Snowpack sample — Snodgrass Mountain, Crested Butte, Colorado (2/4/25, 12:06 PM MST)
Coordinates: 38.923, -106.968
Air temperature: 35 °F
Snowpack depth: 80 cm
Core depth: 20 cm
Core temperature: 33.8 °F
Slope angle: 14°, slope face: 78°
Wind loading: low
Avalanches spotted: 0
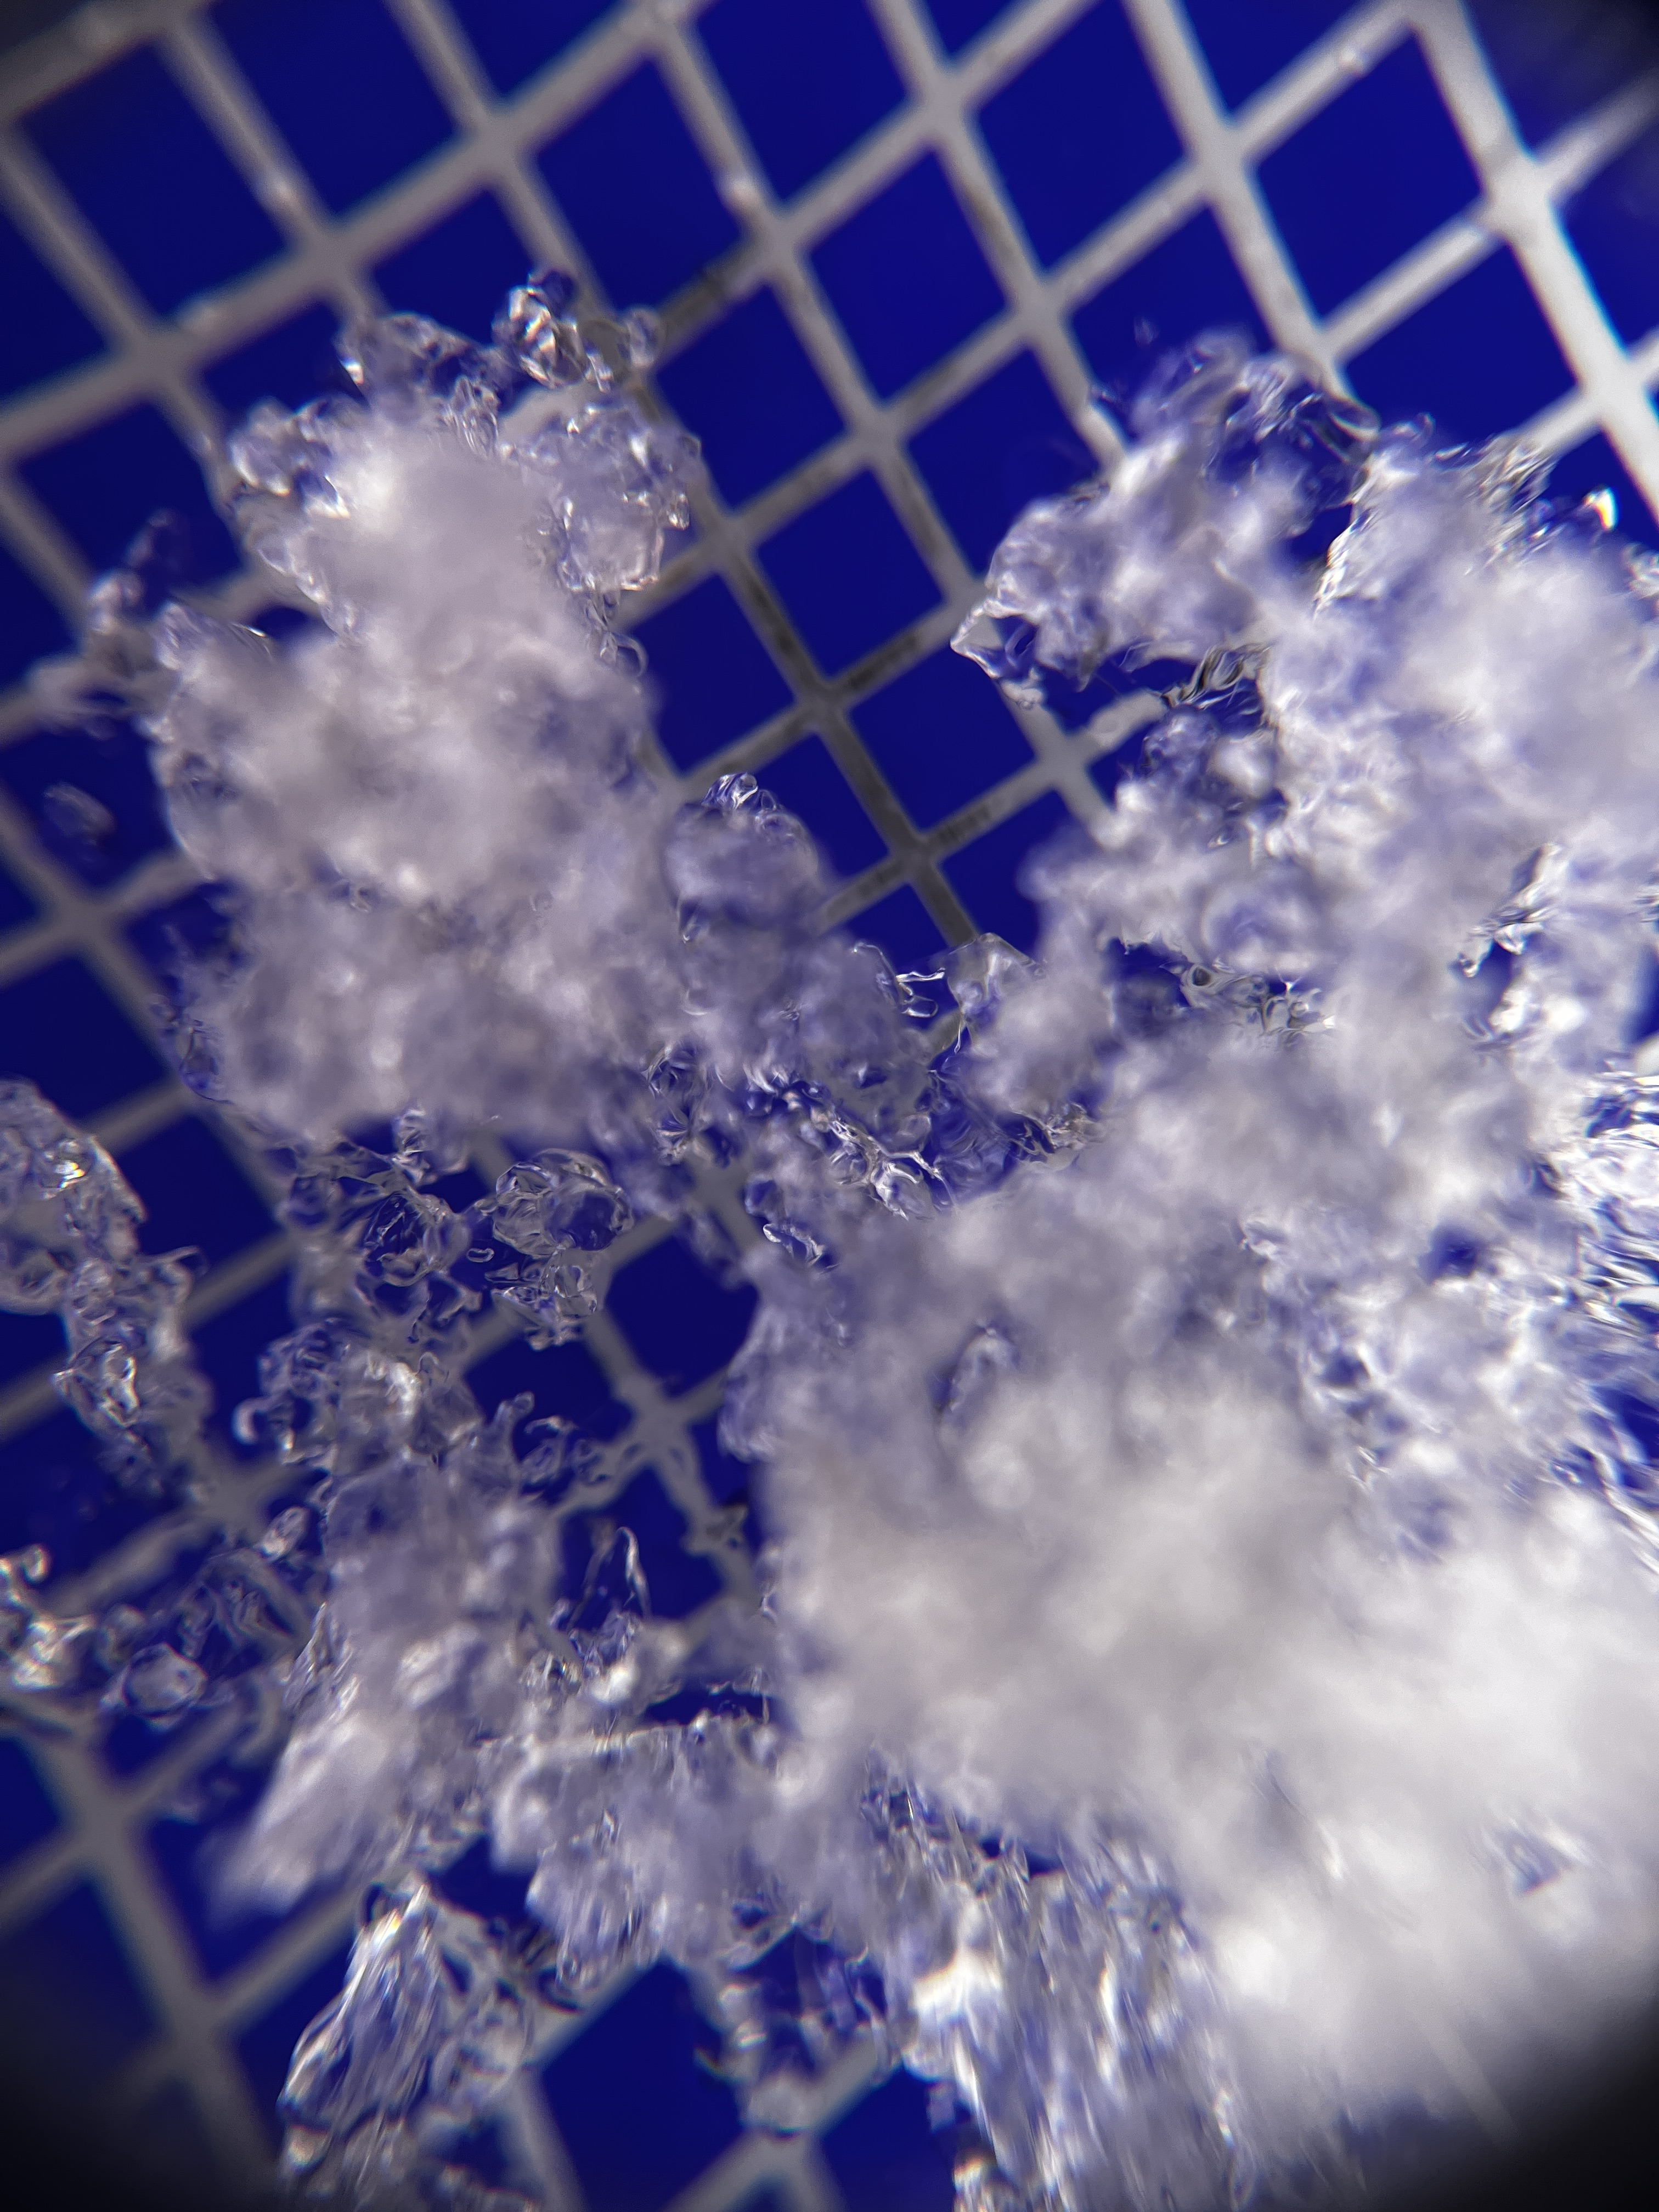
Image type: magnified_profile
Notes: No avalanches nearby, unusually warm weather for the last month reported by residents, Collected 25 yards from treeline